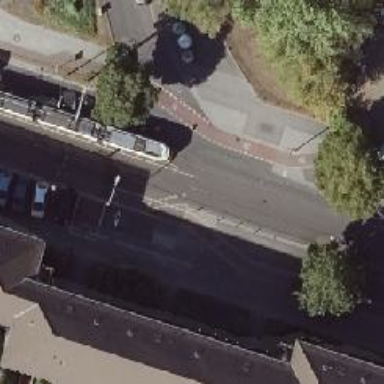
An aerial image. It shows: Tram railway with electrified contact lines.